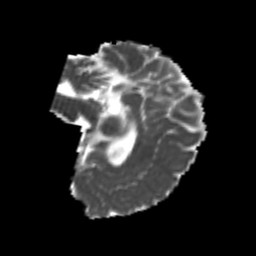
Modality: MD
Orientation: sagittal
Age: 24
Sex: female
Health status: healthy
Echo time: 0.074 s